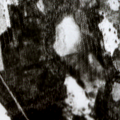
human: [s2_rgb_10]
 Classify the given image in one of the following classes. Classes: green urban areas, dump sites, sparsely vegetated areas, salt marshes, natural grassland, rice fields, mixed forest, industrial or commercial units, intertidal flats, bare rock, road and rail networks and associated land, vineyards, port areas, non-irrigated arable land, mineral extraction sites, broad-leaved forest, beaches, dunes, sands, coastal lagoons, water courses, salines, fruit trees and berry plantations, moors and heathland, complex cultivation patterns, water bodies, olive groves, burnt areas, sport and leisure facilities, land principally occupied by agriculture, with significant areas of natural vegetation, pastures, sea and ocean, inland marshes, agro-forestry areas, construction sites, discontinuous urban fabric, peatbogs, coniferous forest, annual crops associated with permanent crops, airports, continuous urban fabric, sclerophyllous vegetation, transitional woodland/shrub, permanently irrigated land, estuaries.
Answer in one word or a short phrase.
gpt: mixed forest, transitional woodland/shrub, water bodies